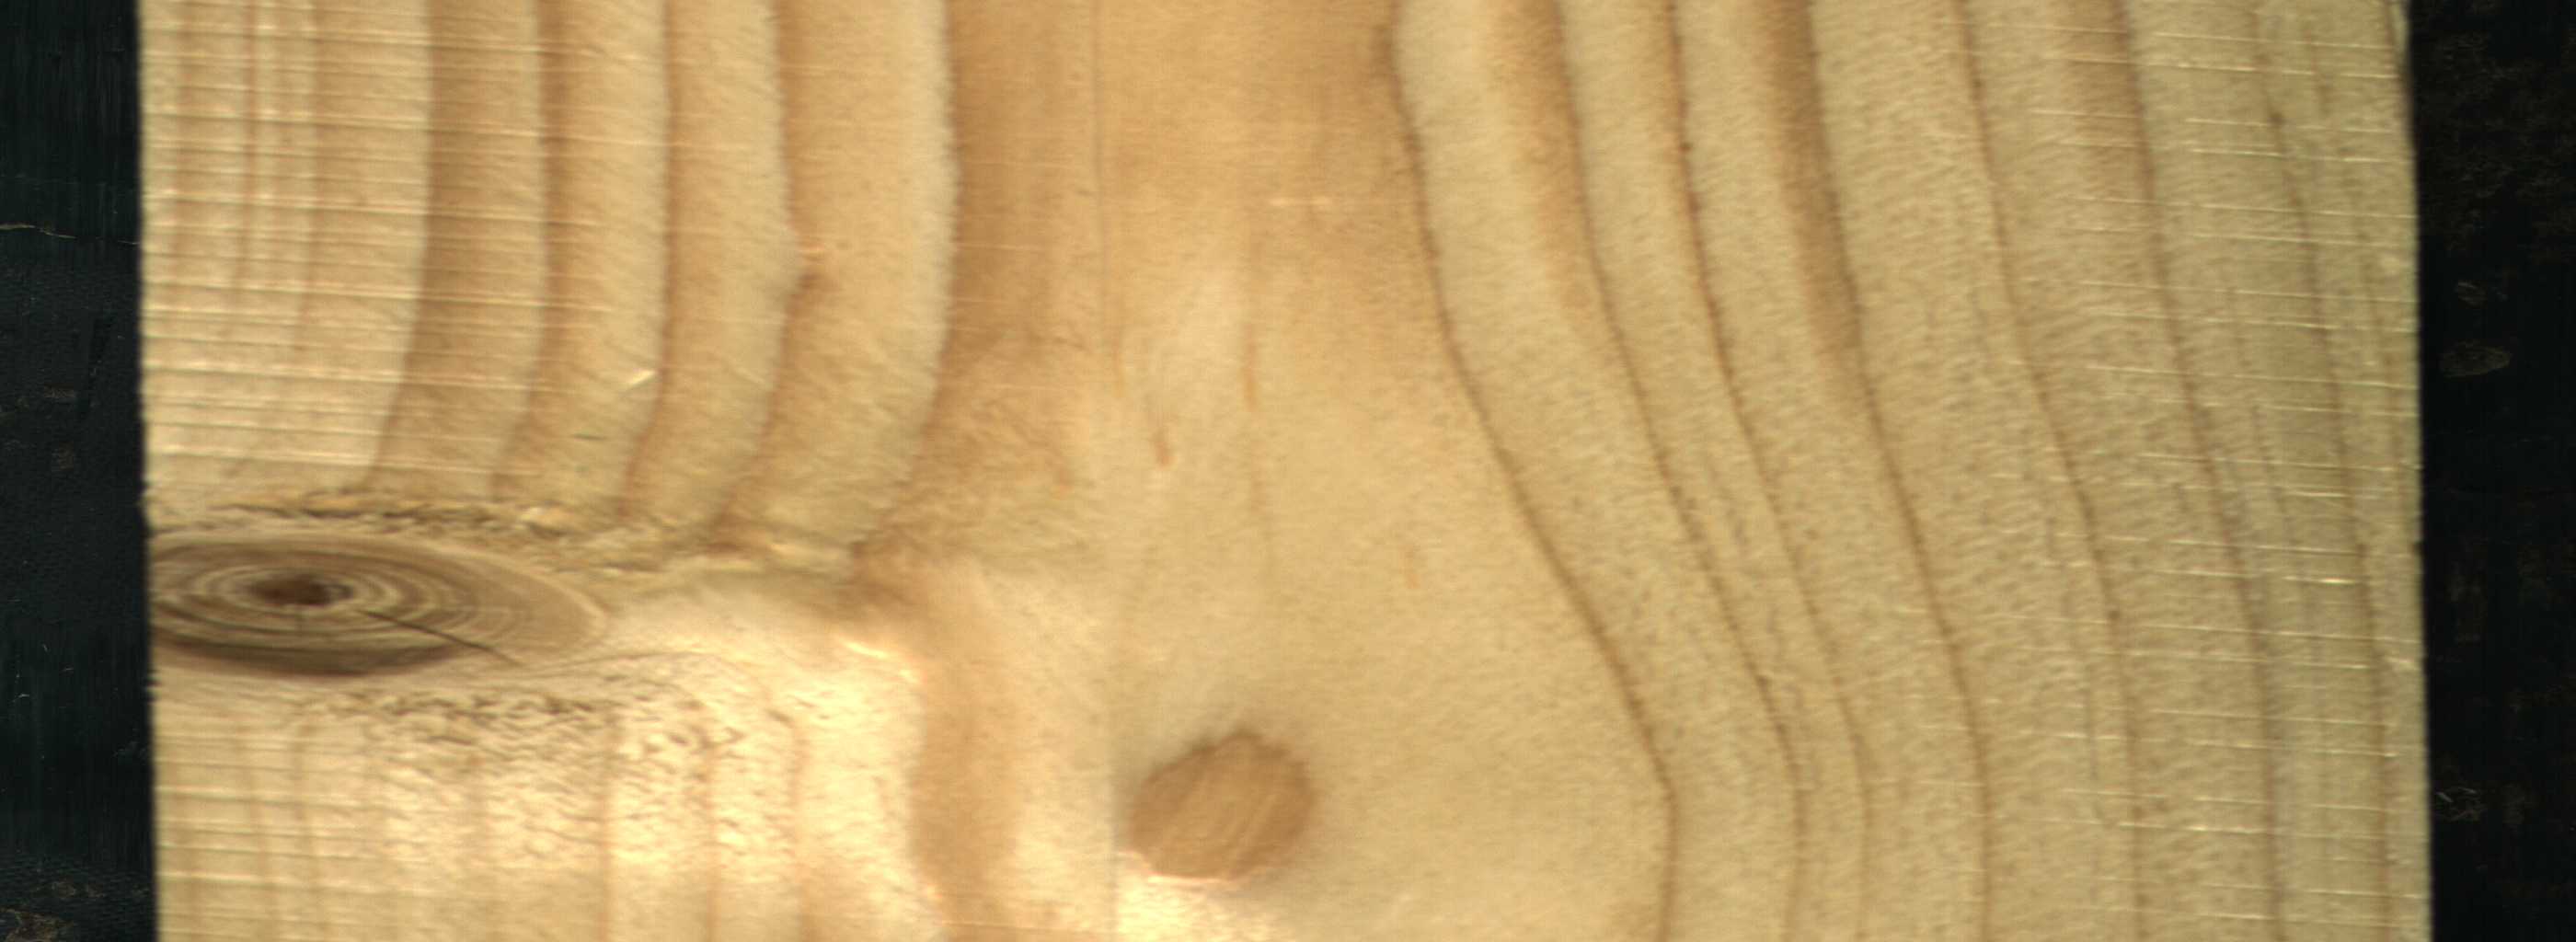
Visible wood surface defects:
Live_Knot